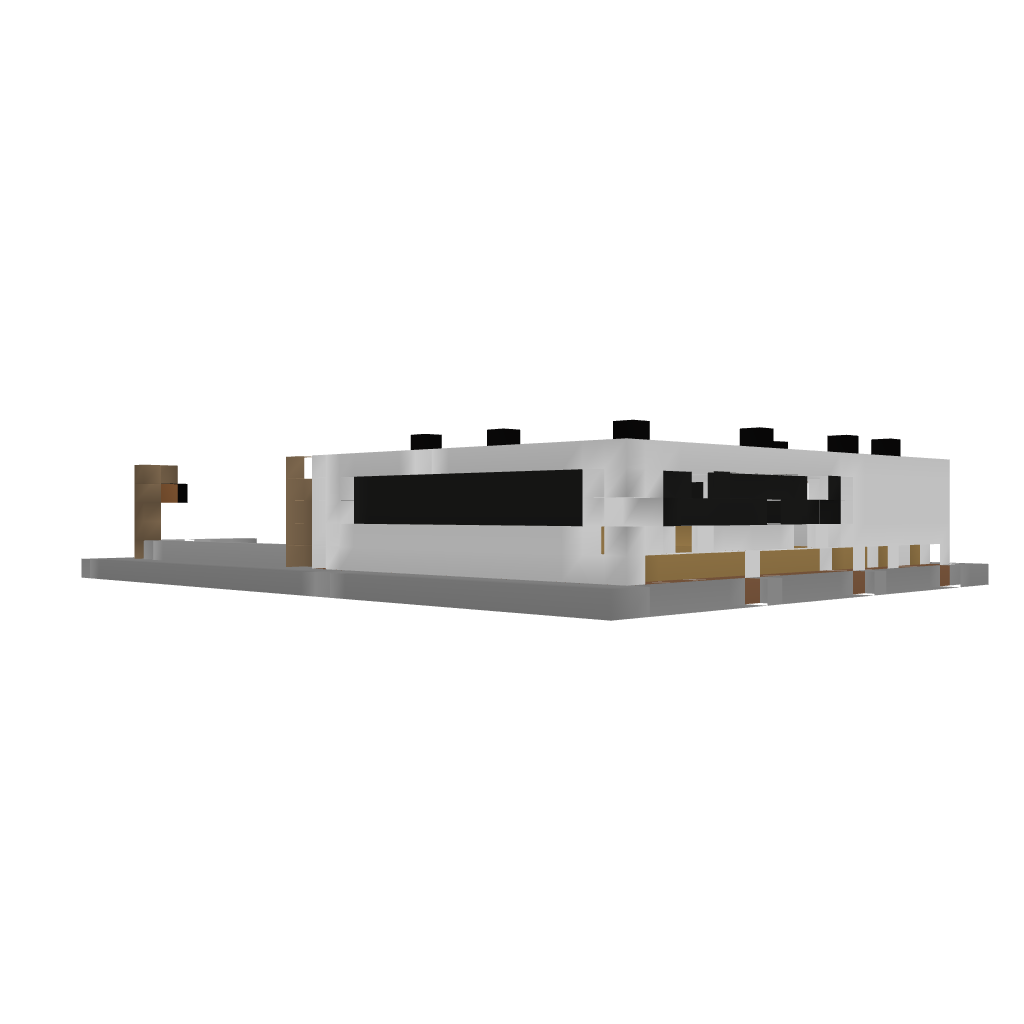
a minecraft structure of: Minecraft Grocery Store